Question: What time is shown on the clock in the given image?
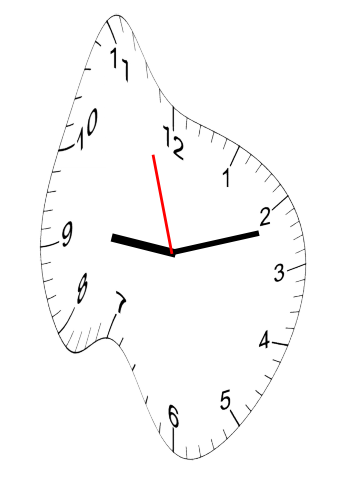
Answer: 09:11:57